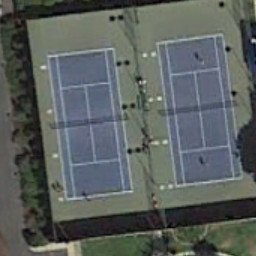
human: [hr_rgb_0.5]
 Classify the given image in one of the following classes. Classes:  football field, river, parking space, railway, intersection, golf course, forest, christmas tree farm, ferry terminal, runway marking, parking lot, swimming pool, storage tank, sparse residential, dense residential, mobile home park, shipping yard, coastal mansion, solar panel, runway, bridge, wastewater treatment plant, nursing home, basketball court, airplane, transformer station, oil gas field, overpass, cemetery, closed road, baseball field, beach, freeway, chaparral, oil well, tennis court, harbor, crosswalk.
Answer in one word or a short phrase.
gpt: tennis court